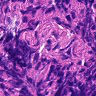
Metastatic tissue present: no